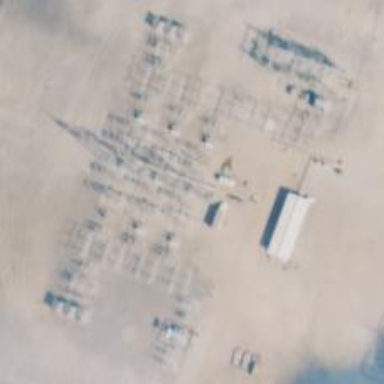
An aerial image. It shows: Switch used for power control.